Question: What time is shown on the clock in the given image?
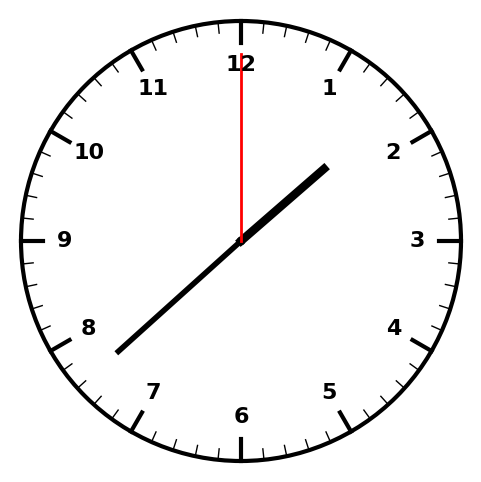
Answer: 01:38:00